Question: Example:

I am wondering what would be the correct way to code an un-ordered list inside of an unordered list like the design above.
I am assuming that it would be like:
'''
<ul>
<li>
<a href="#"> site 2 </a>
<ul>
<li> <a href="#"> link 1 </a></li>
<li> <a href="#"> link 2 </a></li>
<li> <a href="#"> link 3 </a></li>
</li>
<li>
<a href="#"> site 2 </a>
<ul>
<li> <a href="#"> link 1 </a></li>
<li> <a href="#"> link 2 </a></li>
<li> <a href="#"> link 3 </a></li>
</li>
</ul>
'''
or
'''
<ul>
<li> blah </li>
<ul>
<li> inside list item </li>
</ul>
</ul>
'''
Would this be the correct way, if not what would it?
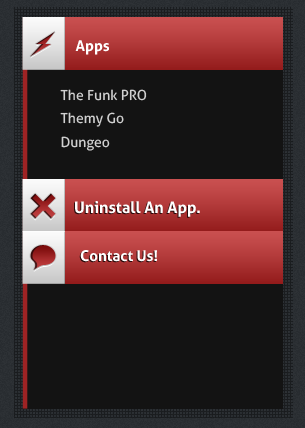
Answer: While both methods will render correctly in the browser, only one method appears to be valid HTML.
'''
<ul>
<li>Test</li>
<ul>
<li>Test</li>
</ul>
</ul>
'''
'''
<ul>
<li>Test</li>
<li><ul>
<li>Test</li>
</ul></li>
<li>Test Test
<ul>
<li>Test</li>
</ul>
</li>
</ul>
'''